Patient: sex F, age 68
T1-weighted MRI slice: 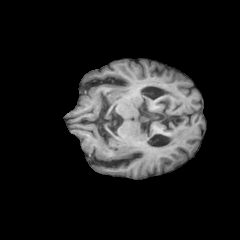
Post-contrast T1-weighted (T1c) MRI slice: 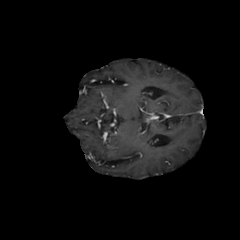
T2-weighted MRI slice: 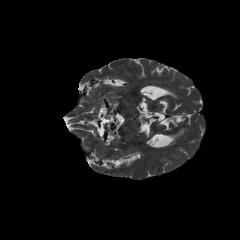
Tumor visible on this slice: no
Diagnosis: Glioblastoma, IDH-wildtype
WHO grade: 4